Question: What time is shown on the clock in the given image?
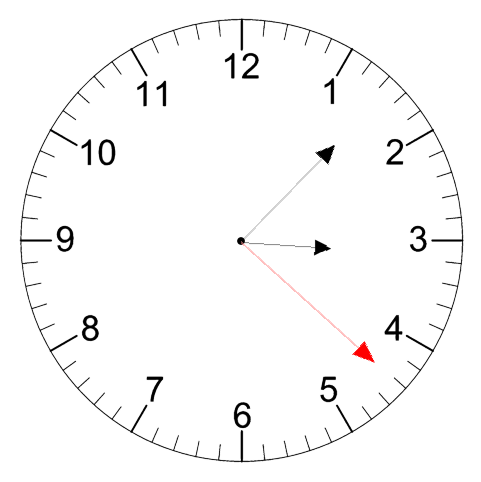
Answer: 03:07:22